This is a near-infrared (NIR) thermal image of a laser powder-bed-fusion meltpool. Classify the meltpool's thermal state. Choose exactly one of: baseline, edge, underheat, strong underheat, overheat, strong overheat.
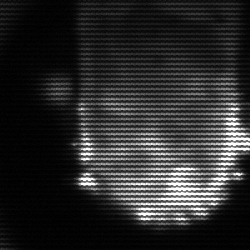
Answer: baseline